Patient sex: F
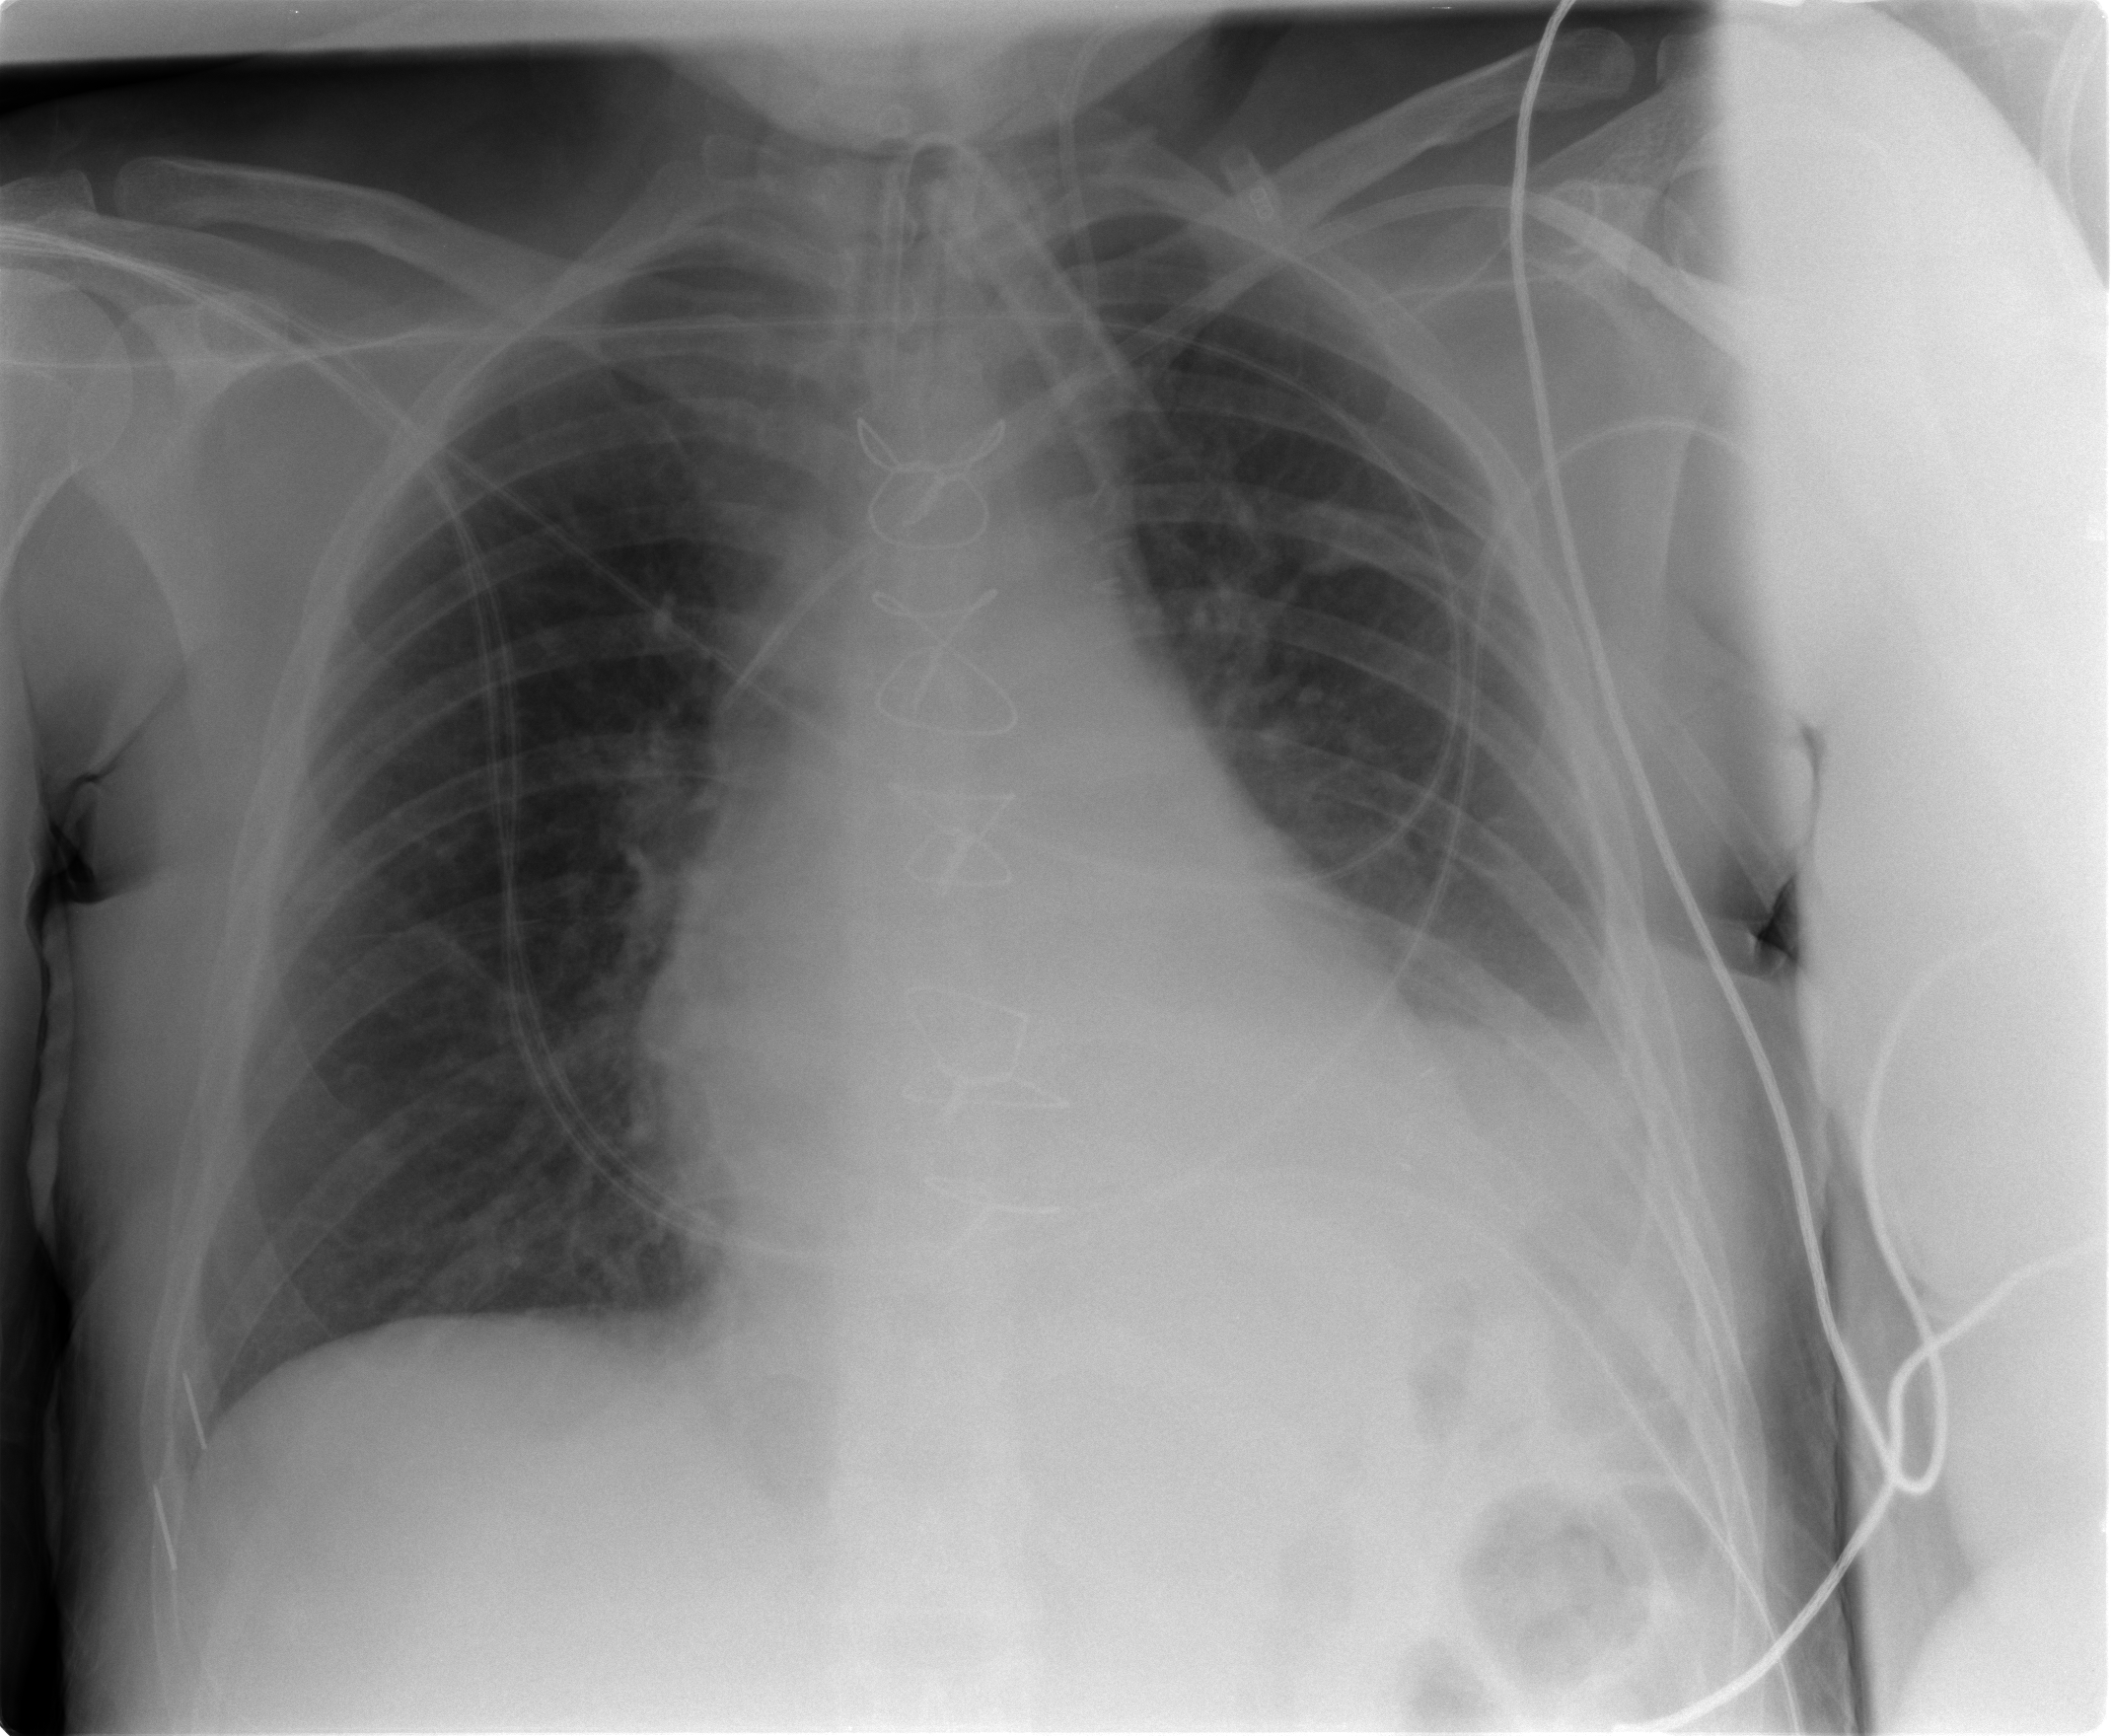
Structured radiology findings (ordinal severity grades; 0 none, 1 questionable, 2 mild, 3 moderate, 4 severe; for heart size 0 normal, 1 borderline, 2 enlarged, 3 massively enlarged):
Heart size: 0
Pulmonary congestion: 0
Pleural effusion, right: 0
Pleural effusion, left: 2
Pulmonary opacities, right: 0
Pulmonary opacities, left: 0
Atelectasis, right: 0
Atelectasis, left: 2